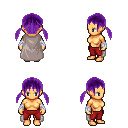
a pixel art fantasy rpg character, female body template, human, tanned skin, gray cape, red pants, purple twin-tailed hairstyle, white cloth bandages, four views (front, back, left, right), 2x2 character sprite sheet, small pixel art, hard edges, no anti-aliasing